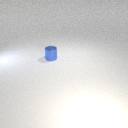
small blue metal cylinder